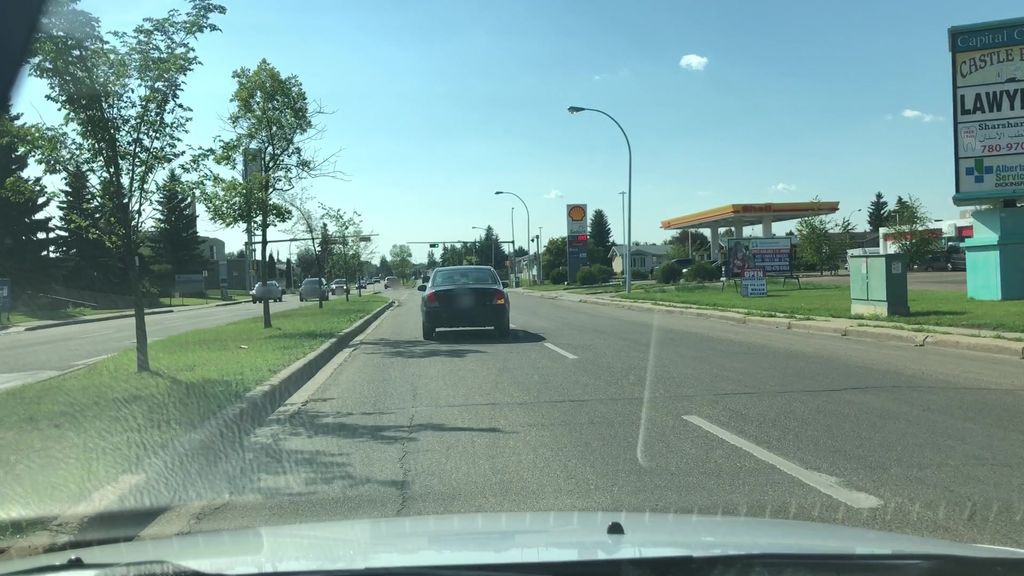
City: edmonton